Question: I created a empty test project (static library type) with enabling the unit test.
But after that the product of the unit test is red as shown on the picture below.
Also I can't find a schema for the test and I can't even run the test.
Any one can help me out?

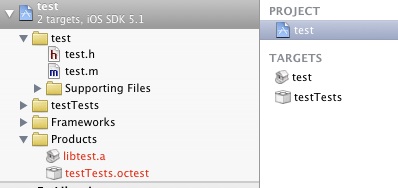
Answer: Press and hold the run button and select test. Or go Product>Test from the toolbar. It will then build your target you want to test and run the tests on that.